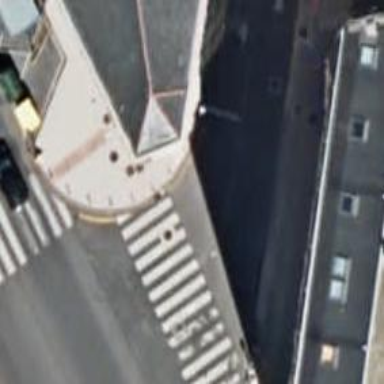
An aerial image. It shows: Road with traffic signals at the crossing.